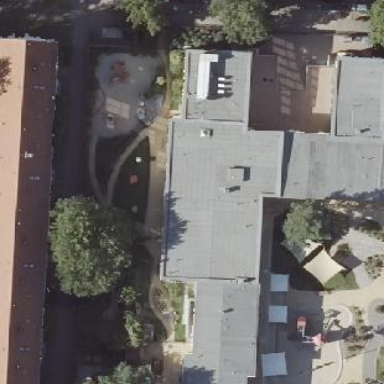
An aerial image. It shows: Kindergarten building.